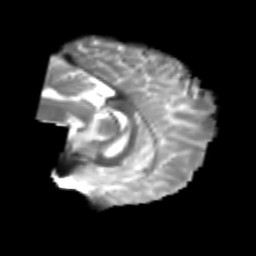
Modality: T2w
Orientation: sagittal
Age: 28
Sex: male
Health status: healthy